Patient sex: F
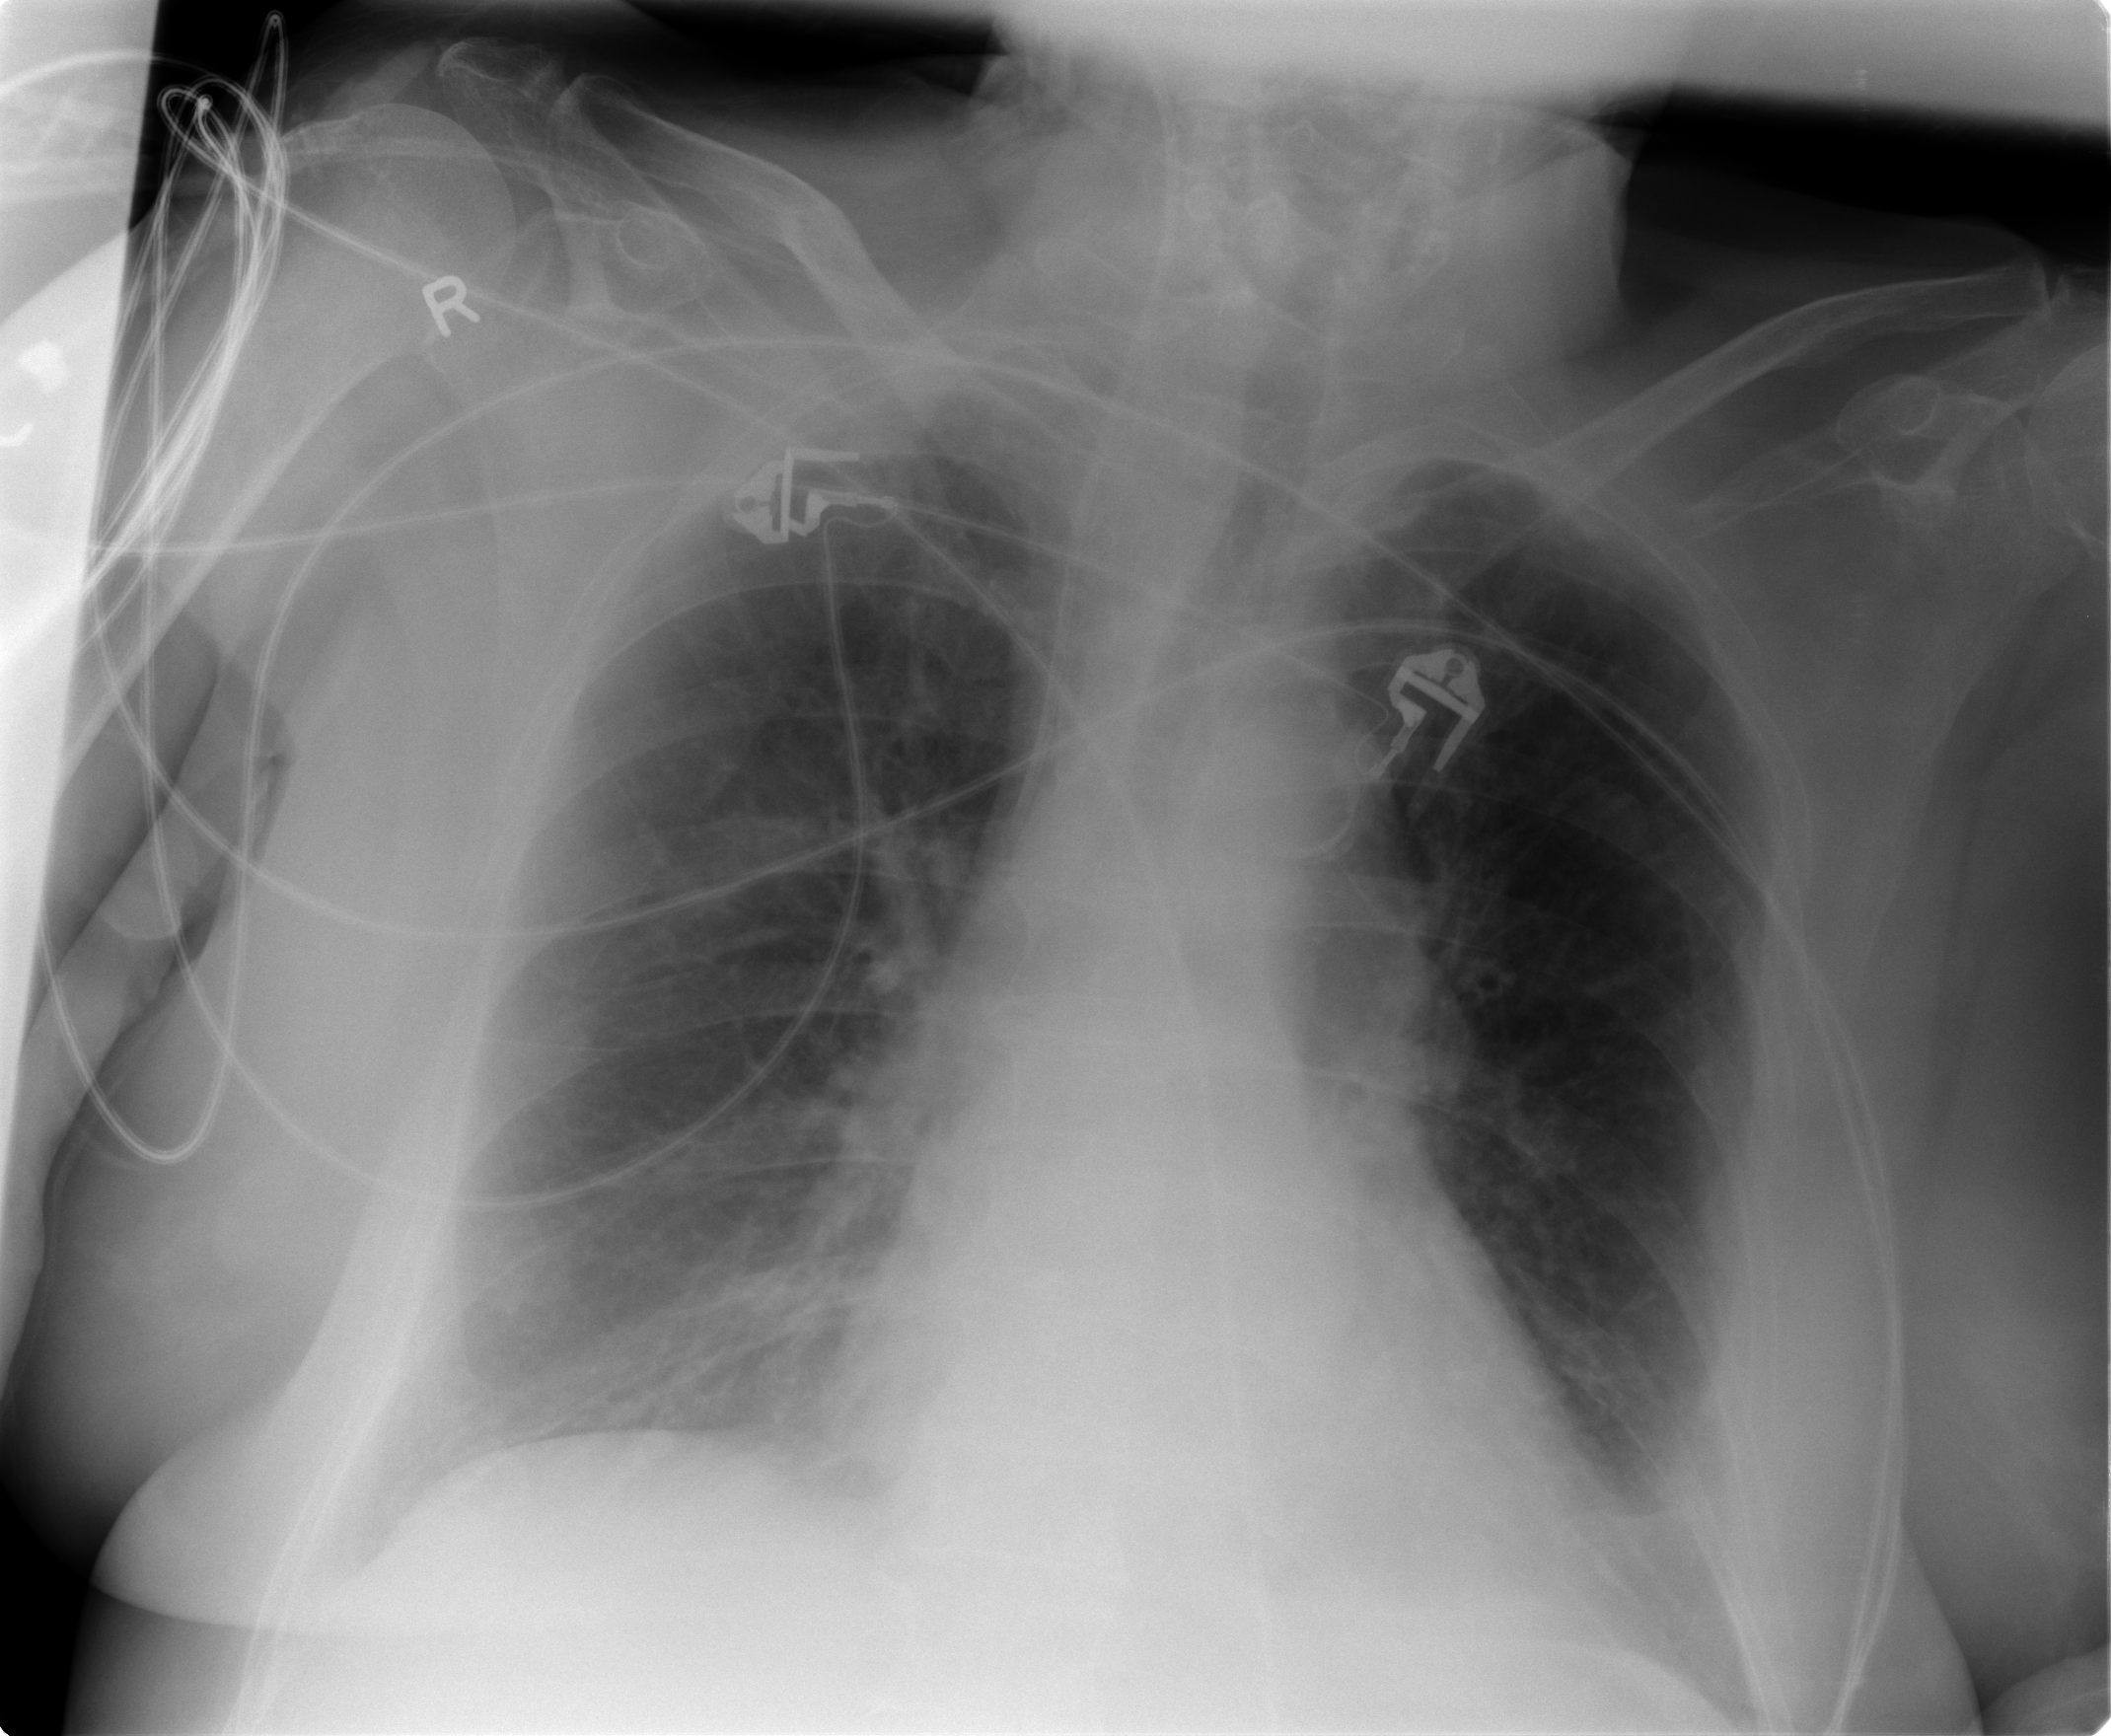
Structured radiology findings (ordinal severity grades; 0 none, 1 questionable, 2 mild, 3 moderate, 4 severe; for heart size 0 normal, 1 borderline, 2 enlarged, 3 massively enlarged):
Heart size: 2
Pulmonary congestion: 2
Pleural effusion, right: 0
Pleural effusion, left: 0
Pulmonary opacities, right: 0
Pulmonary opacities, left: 0
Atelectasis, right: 0
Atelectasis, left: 2